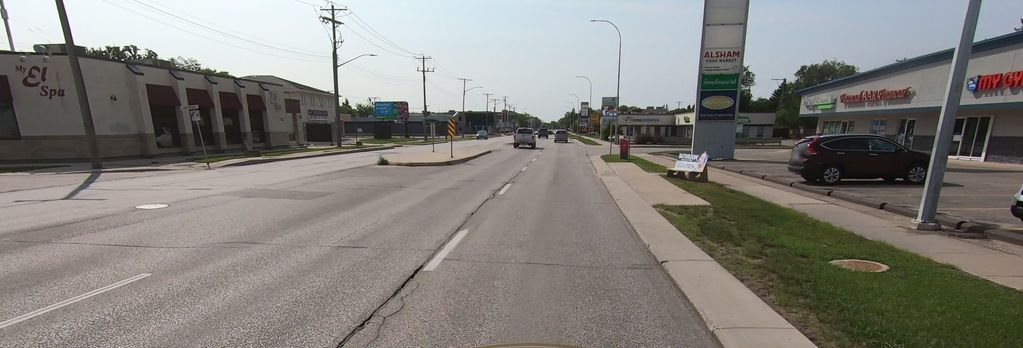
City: winnipeg